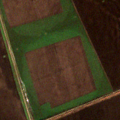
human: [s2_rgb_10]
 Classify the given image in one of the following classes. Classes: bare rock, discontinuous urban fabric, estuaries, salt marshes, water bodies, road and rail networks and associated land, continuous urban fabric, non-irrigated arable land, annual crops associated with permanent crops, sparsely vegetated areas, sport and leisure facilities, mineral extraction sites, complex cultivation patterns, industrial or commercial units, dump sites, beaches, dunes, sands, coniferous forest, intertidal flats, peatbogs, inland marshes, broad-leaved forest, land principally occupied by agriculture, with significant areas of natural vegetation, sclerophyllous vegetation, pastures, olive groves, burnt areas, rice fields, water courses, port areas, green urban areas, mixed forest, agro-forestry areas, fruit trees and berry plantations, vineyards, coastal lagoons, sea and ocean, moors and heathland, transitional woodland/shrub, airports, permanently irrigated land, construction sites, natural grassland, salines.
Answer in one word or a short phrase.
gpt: discontinuous urban fabric, non-irrigated arable land